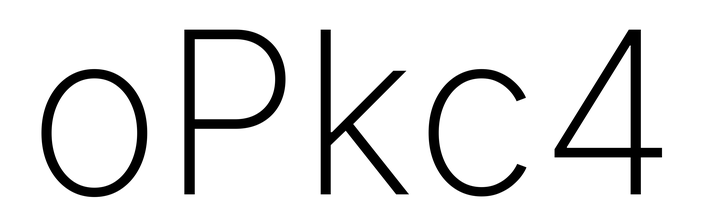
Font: Inter_ExtraLight